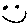
Label: smiley face